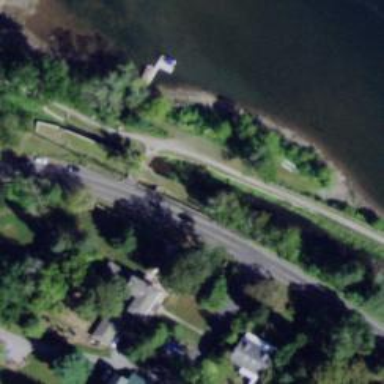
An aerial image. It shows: Lock gate on waterway.